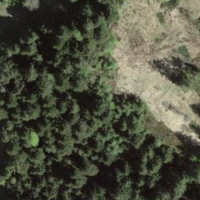
EUNIS habitat code: 43
Species observed at this site:
Eriophorum vaginatum